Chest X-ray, PA view. Patient: 40 years old, sex F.
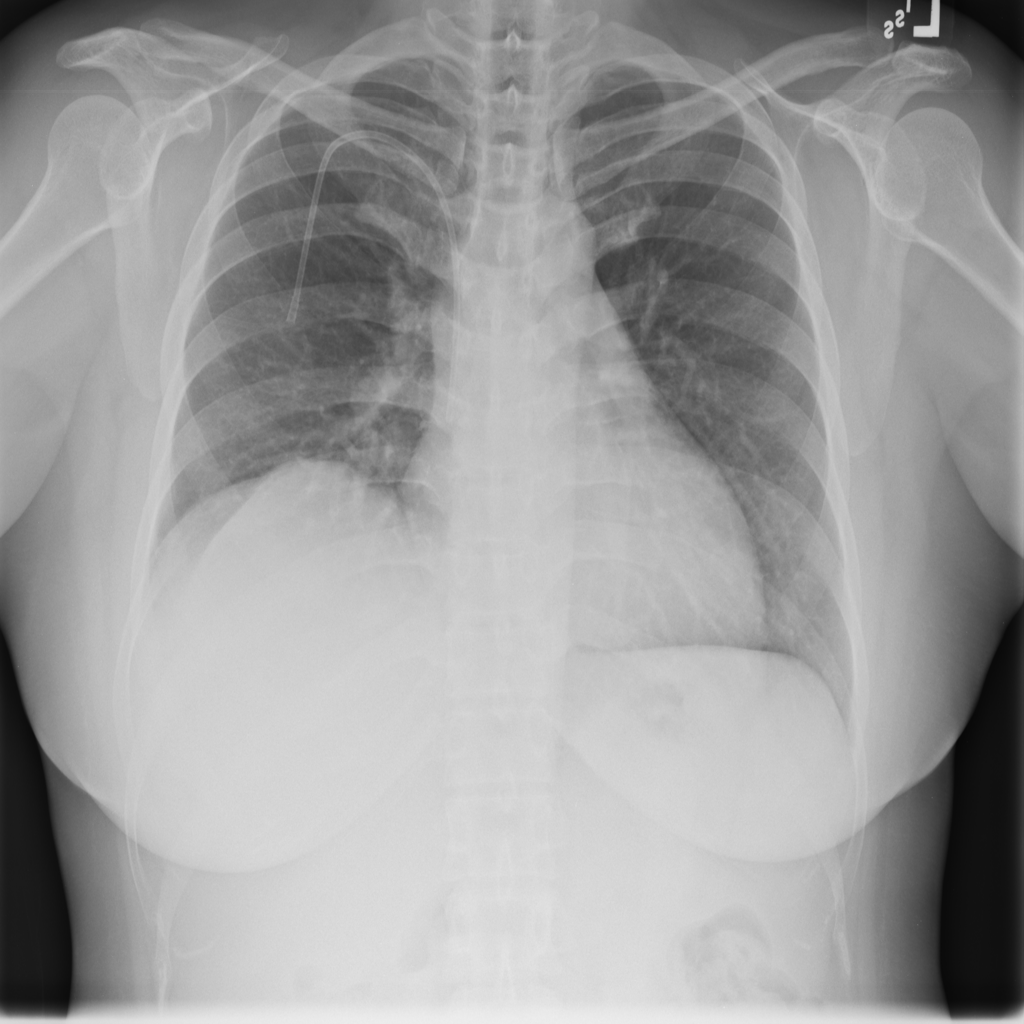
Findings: No Finding